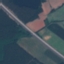
Land use / land cover: Highway